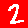
Digit: 2